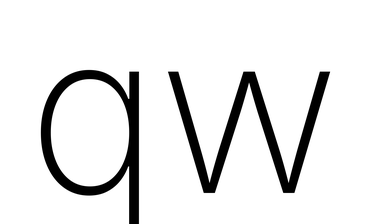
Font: Inter_ExtraLight